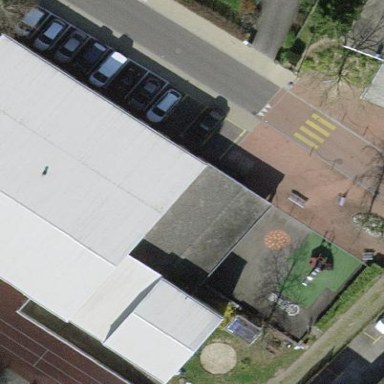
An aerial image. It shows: Schoolyard designated as leisure land.